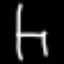
Label: chair